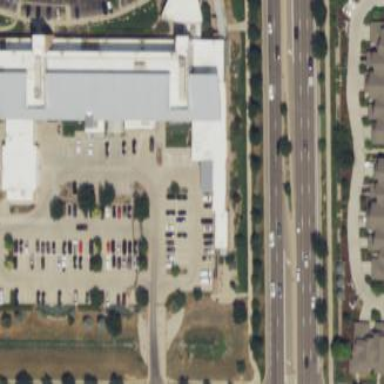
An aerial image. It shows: Police building.